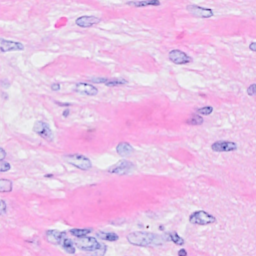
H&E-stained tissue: Breast